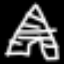
Label: The Eiffel Tower